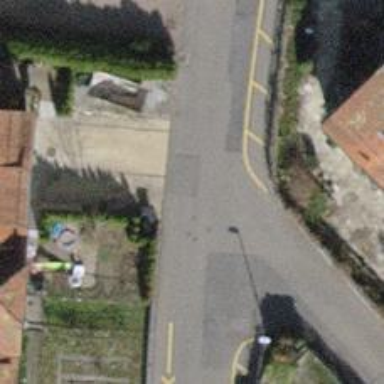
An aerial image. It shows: Residential road with asphalt surface and sidewalk on the left.